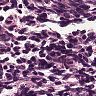
Metastatic tissue present: no